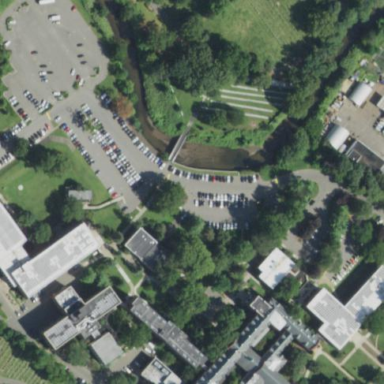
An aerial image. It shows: University.